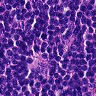
Metastatic tissue present: no